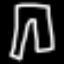
Label: pants